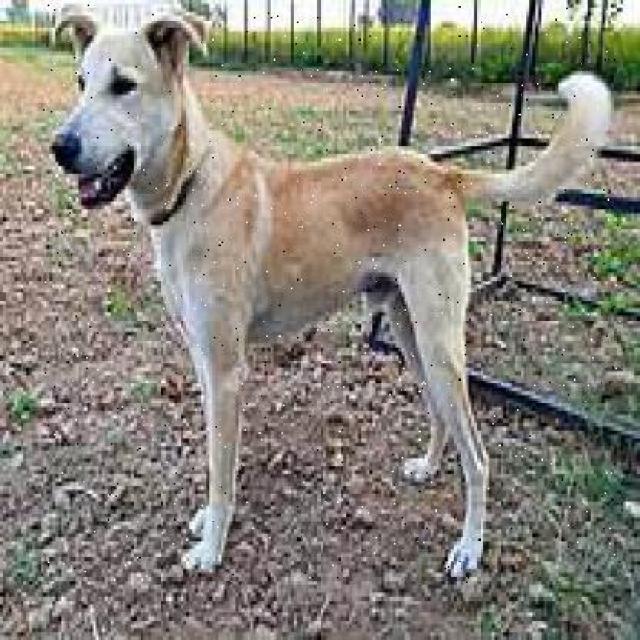
Healthy canine skin — no visible lesions, inflammation, or abnormalities. The skin and coat appear normal.